Interaction volume radius: 10 \u00c5
Interaction volume height: 35 \u00c5
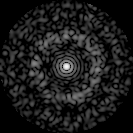
Disorder parameter: 0.8425